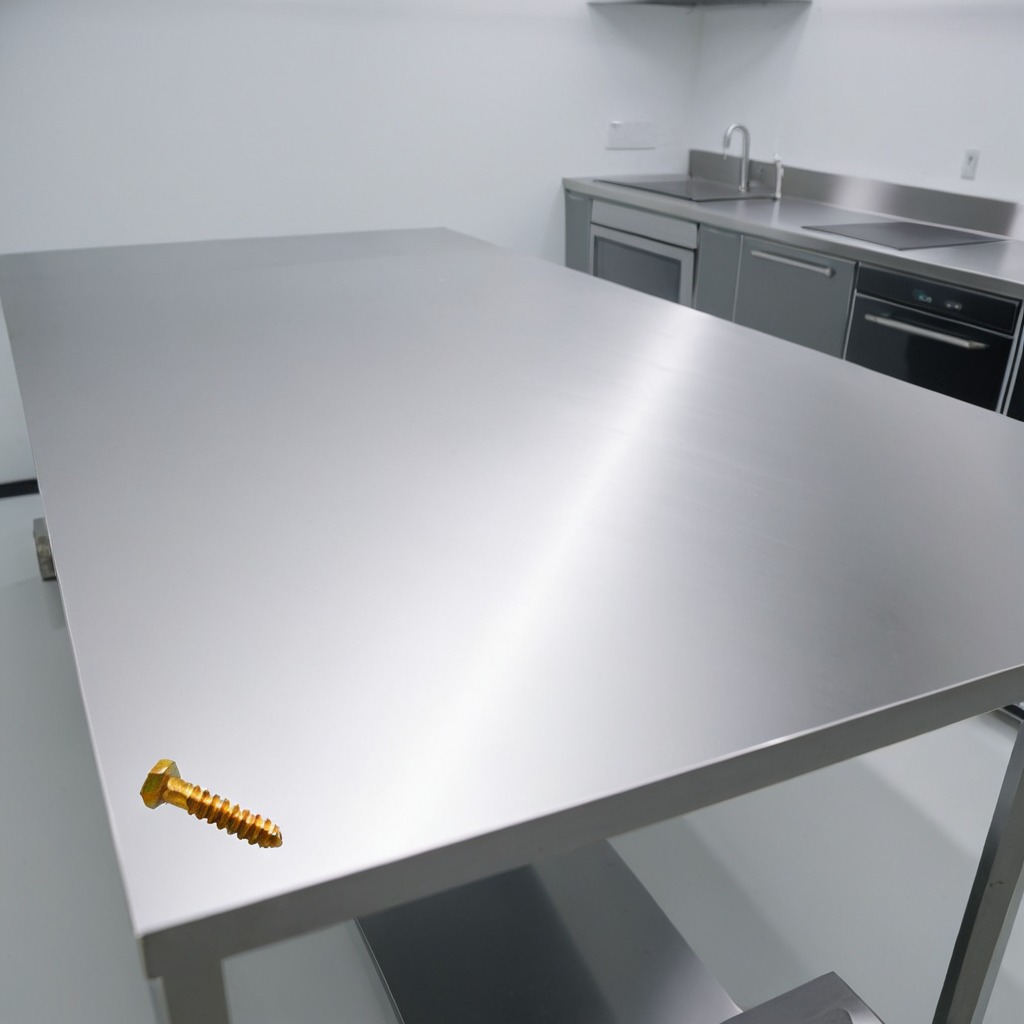
A metal screw is lying on a stainless steel table in a high-end prototyping lab.